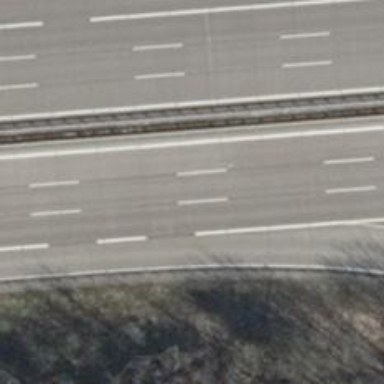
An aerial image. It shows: Concrete motorway.